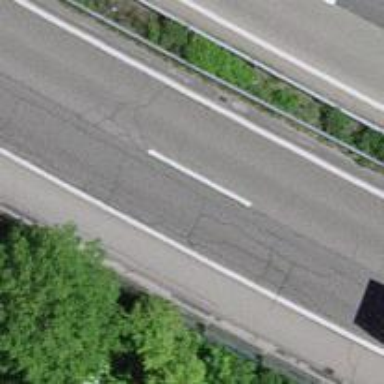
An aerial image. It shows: Asphalt motorway.